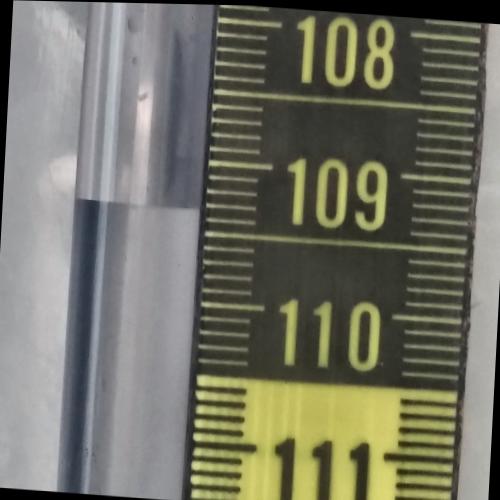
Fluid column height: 109.3 cm